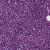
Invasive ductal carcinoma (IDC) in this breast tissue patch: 1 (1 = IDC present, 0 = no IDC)